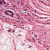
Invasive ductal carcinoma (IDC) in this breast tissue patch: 0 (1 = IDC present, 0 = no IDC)